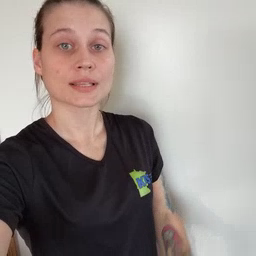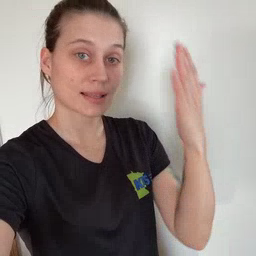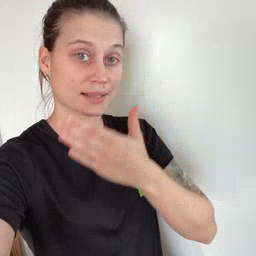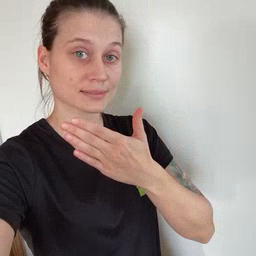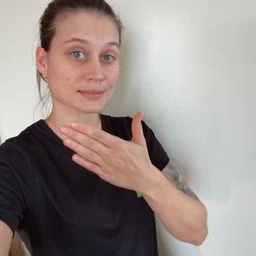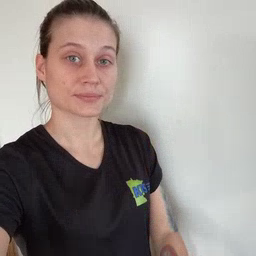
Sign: night